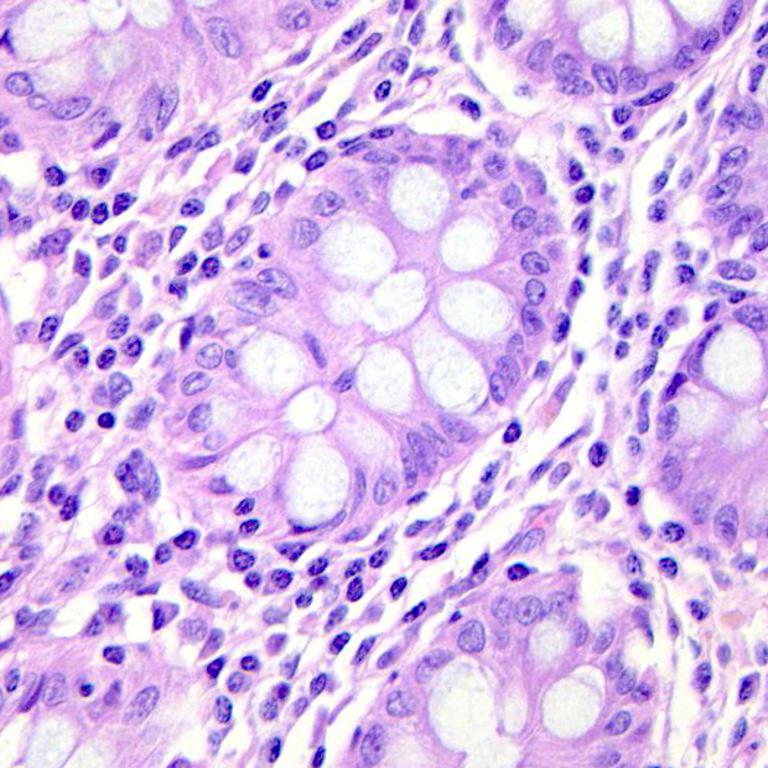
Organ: colon
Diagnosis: benign